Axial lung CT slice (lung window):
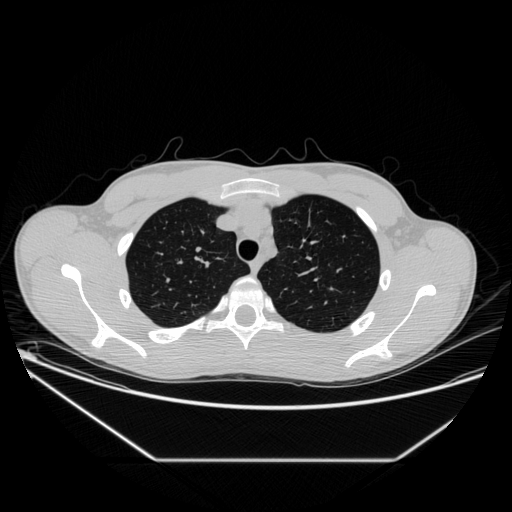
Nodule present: no